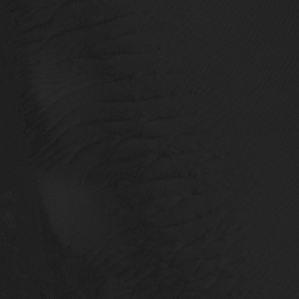
Label: non_frost